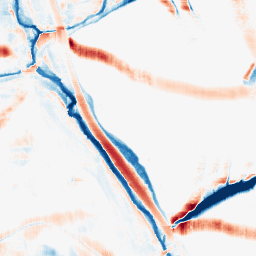
Category: morphological
Decomposition family: morphological_rect
Decomposition parameters: operation: average
width: 20
height: 20
Upsampling method: quartic
Upsampling parameters: scale: 4
Upsampling scale: 4